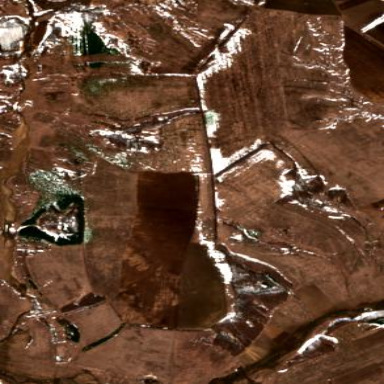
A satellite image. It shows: Picturesque farmland scene.